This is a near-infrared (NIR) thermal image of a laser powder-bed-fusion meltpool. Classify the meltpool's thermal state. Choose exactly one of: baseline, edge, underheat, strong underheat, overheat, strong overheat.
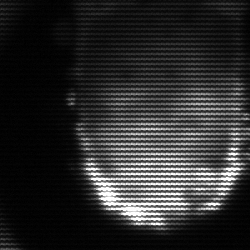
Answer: baseline